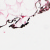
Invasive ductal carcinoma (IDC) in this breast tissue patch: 0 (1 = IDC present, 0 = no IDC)